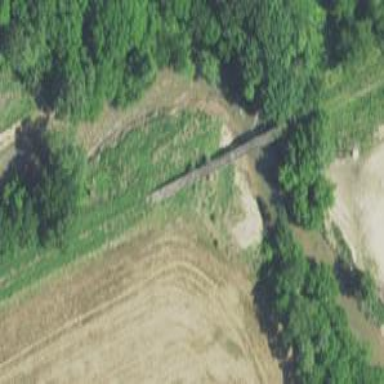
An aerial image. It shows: Disused railway bridge.